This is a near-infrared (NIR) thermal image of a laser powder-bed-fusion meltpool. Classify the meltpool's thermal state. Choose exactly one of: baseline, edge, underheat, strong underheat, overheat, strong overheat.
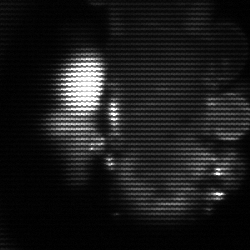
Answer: strong underheat